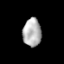
Tissue: lung
Cell type: Epithelial cells
Senescence score: 0.2412
Nuclear area (px): 506
Mean DAPI intensity: 177.652